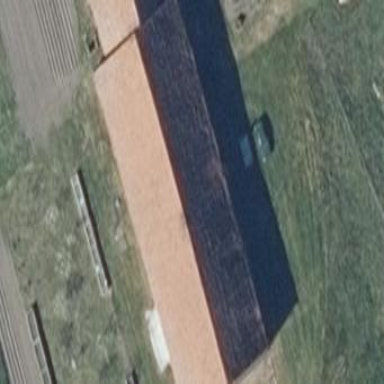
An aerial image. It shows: Farm auxiliary building.